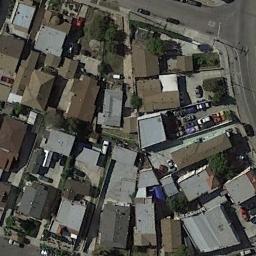
Label: residential